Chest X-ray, AP view. Patient: 55 years old, sex F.
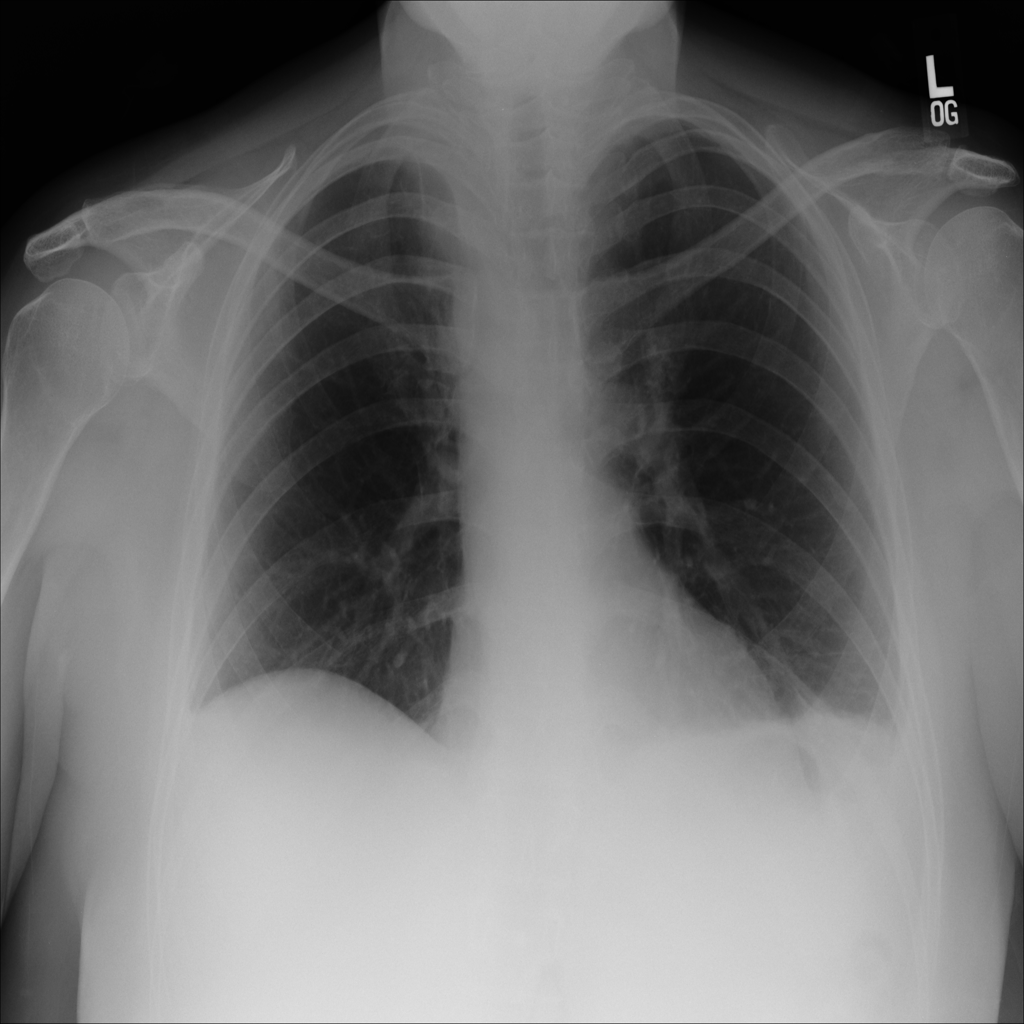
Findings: Atelectasis, Effusion